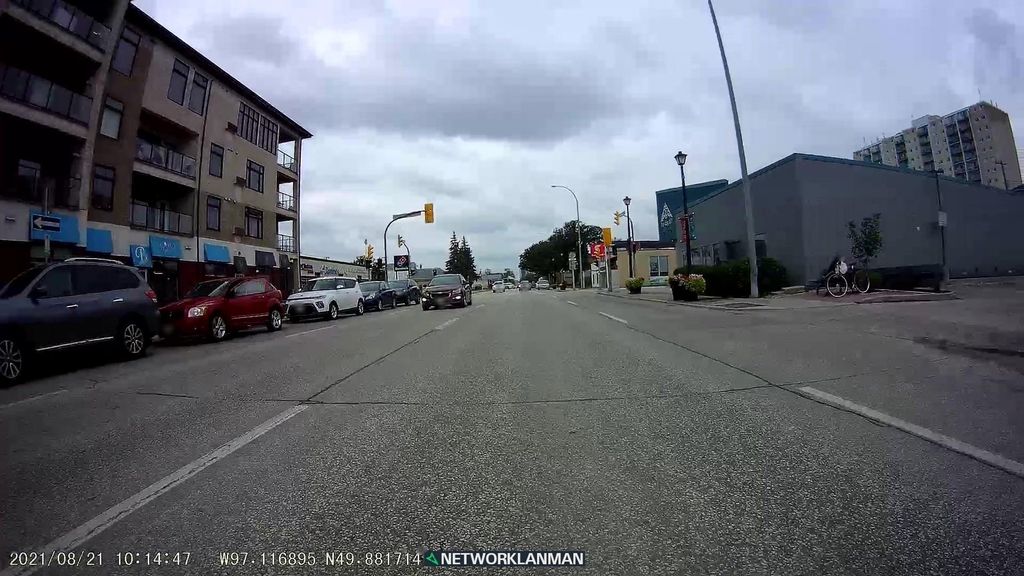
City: winnipeg